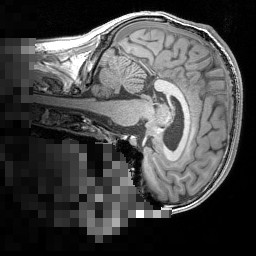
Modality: T1w
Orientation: sagittal
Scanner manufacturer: siemens
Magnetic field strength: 3 T
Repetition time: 1.5 s
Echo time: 0.00291 s